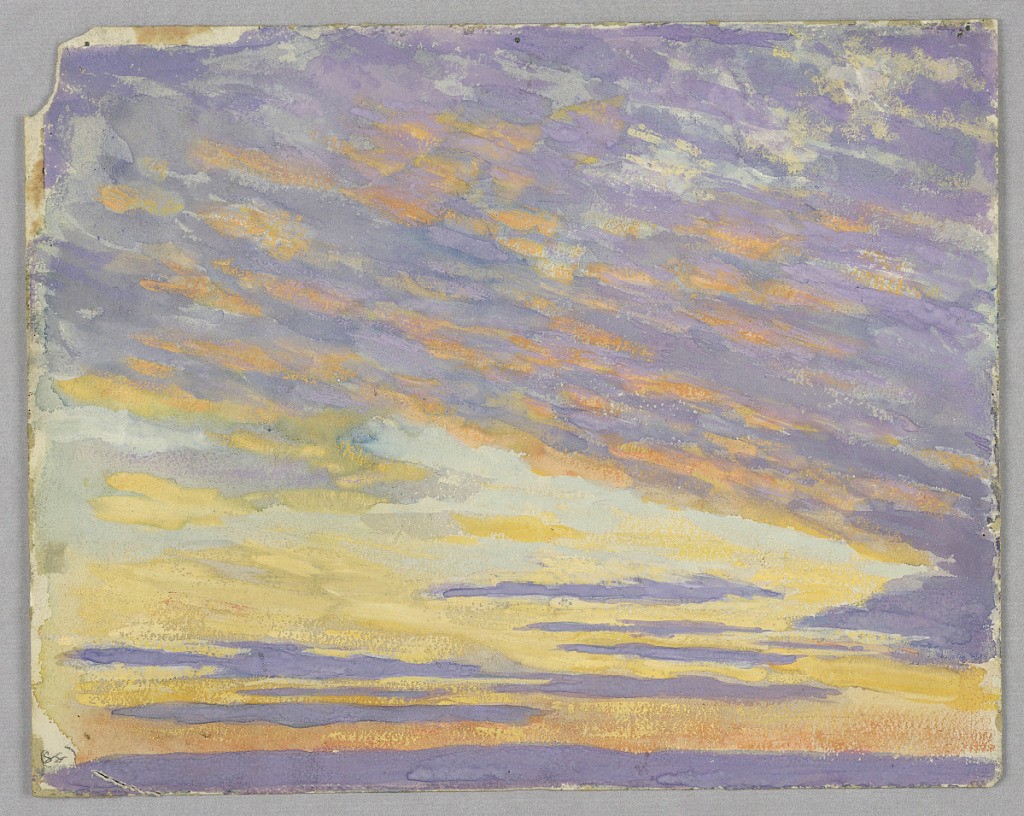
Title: Study of clouds, Rome, Italy
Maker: Francis Augustus Lathrop, American, 1849–1909
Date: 1893–1894
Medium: Brush and watercolor, gouache, graphite on paper
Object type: Drawing
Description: Sketch of a sunset and clouds.